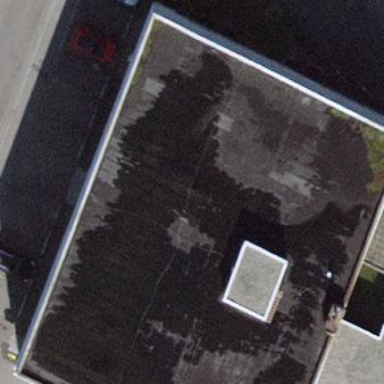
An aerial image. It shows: Flat-roofed commercial building.